Question: I want to place 2 ImageViews, one above the other.
Here is an example with a square and a circle.

How can I do that? I know only in runtime what images to use, so I cannot specify them in an xml file.
Thank you in advance.
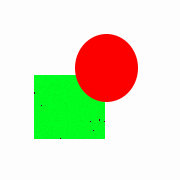
Answer: You can use <URL> to stack views on each other.
'''
<FrameLayout
xmlns:android="http://schemas.android.com/apk/res/android"
android:orientation="vertical"
android:layout_width="fill_parent"
android:layout_height="fill_parent">
<ImageView
android:layout_width="wrap_content"
android:layout_height="wrap_content"
android:src="@drawable/img_green" />
<ImageView
android:layout_width="wrap_content"
android:layout_height="wrap_content"
android:src="@drawable/img_red"/>
</FrameLayout>
'''
then you may set 'android:layout_margin=""' to properly position the 'ImageView's.
Note that the last child of 'FrameLayout' is the top most visible view